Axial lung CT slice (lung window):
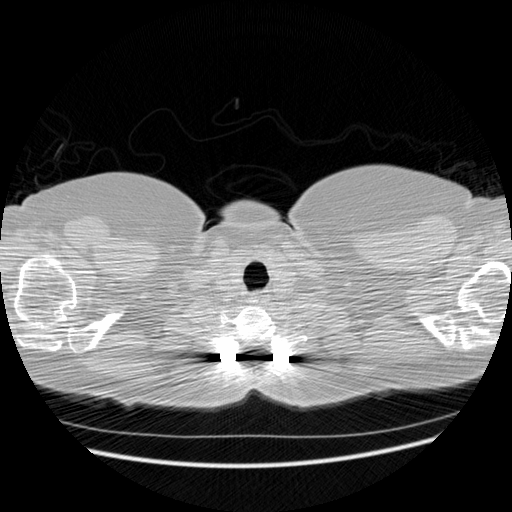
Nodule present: no